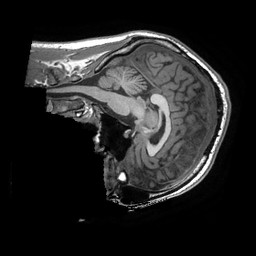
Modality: T1w
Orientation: sagittal
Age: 29
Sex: male
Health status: healthy
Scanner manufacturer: ge